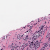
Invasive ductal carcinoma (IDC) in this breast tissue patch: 1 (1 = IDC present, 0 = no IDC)